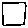
Label: square